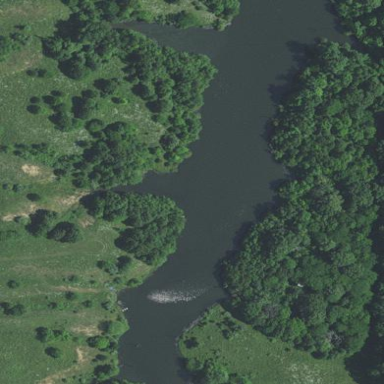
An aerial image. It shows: Peaceful pond surrounded by nature.